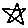
Label: star